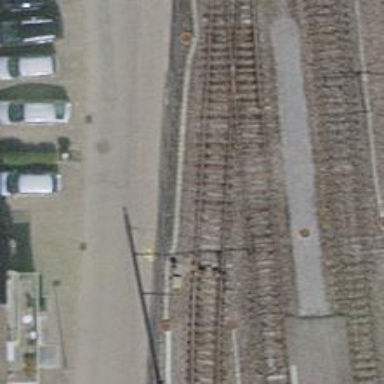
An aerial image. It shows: Single track railway in yard.